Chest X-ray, PA view. Patient: 48 years old, sex F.
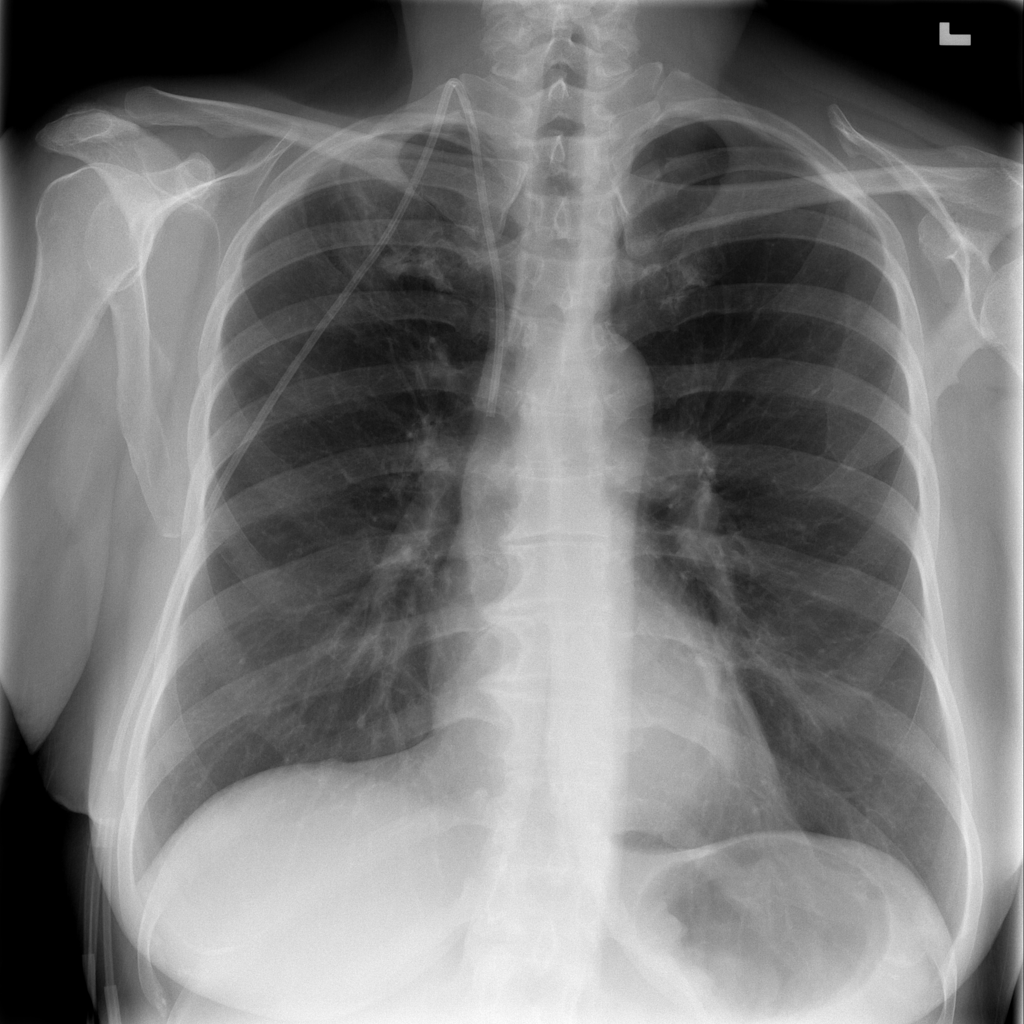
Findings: Consolidation, Infiltration, Mass